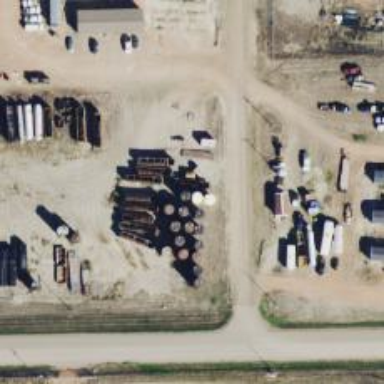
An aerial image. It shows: Storage tank with man-made structure.